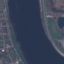
Label: River